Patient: sex M, age 65
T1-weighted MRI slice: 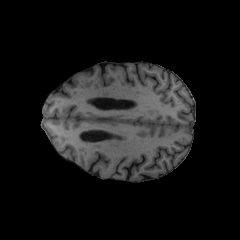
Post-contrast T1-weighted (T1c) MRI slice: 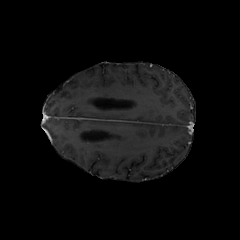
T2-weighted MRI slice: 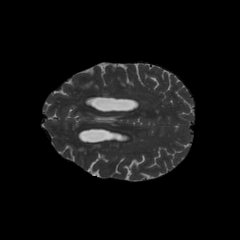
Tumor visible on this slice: no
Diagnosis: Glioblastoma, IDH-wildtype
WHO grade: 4